Question: In my jfree line chart the x and y axis line is drawn seperated.. I need to get both the axis meet at the orgin.
Here is the Actual Image im getting from jfree line chart

How to join the two axis line at the orgin in jfree line chart...
I've tried by using this code sample
'''
final DefaultCategoryDataset lineDataset = new DefaultCategoryDataset();
lineDataset.addValue(10, "Dep", "2009");
lineDataset.addValue(11, "Dep", "2010");
lineDataset.addValue(10, "Dep", "2011");
lineDataset.addValue(10, "Dep", "2012");
lineDataset.addValue(7, "Dia", "2009");
lineDataset.addValue(7, "Dia", "2010");
lineDataset.addValue(7, "Dia", "2011");
lineDataset.addValue(7, "Dia", "2012");
lineDataset.addValue(3, "HD", "2009");
lineDataset.addValue(3, "HD", "2010");
lineDataset.addValue(3, "HD", "2011");
lineDataset.addValue(3, "HD", "2012");
lineDataset.addValue(16, "HBP", "2009");
lineDataset.addValue(15, "HBP", "2010");
lineDataset.addValue(18, "HBP", "2011");
lineDataset.addValue(17, "HBP", "2012");
lineDataset.addValue(16, "HC", "2009");
lineDataset.addValue(15, "HC", "2010");
lineDataset.addValue(16, "HC", "2011");
lineDataset.addValue(16, "HC", "2012");
lineDataset.addValue(6, "LBP", "2009");
lineDataset.addValue(7, "LBP", "2010");
lineDataset.addValue(6, "LBP", "2011");
lineDataset.addValue(6, "LBP", "2012");
final JFreeChart chart = ChartFactory.createLineChart(
"", // chart title
"", // domain axis label
"", // range axis label
lineDataset, // data
PlotOrientation.VERTICAL, // orientation
false, // include legend
false, // tooltips
false // urls
);
chart.setBackgroundPaint(Color.WHITE);
final CategoryPlot plot = (CategoryPlot) chart.getPlot();
plot.setBackgroundPaint(Color.WHITE);
plot.setOutlineVisible(false);
plot.setRangeGridlinePaint(Color.white);
final CategoryAxis categoryAxis = plot.getDomainAxis();
categoryAxis.setAxisLineVisible(true);
categoryAxis.setTickMarksVisible(false);
categoryAxis.setMaximumCategoryLabelLines(2);
categoryAxis.setLowerMargin(-0.1);
categoryAxis.setTickLabelPaint(Color.decode("#222222"));
chart.setPadding(new RectangleInsets(0, -8, 0, 0));
// categoryAxis.setTickLabelFont(font);
final NumberAxis rangeAxis = (NumberAxis) plot.getRangeAxis();
rangeAxis.setVisible(true);
// rangeAxis.setRange(minRange, maxRange);
// rangeAxis.setTickUnit(new NumberTickUnit(2));
rangeAxis.setTickLabelsVisible(true);
rangeAxis.setLowerMargin(1);
final LineAndShapeRenderer renderer = (LineAndShapeRenderer) plot.getRenderer();
renderer.setBaseShapesVisible(true);
renderer.setBaseShapesFilled(true);
renderer.setSeriesStroke(0, new BasicStroke(1.2f));
renderer.setSeriesItemLabelsVisible(1, Boolean.TRUE);
Shape circle = new Ellipse2D.Double(-3, -3, 6, 6);
renderer.setSeriesShape(0, circle);
renderer.setSeriesShape(1, circle);
renderer.setSeriesShape(2, circle);
renderer.setSeriesShape(3, circle);
renderer.setSeriesShape(4, circle);
renderer.setSeriesShape(5, circle);
// renderer.setBaseItemLabelGenerator(new CustomLabelGenerator());
renderer.setItemLabelAnchorOffset(-5);
renderer.setBaseItemLabelsVisible(true);
plot.getRenderer().setSeriesPaint(0, Color.decode("#4E7AD3"));
plot.getRenderer().setSeriesPaint(1, Color.decode("#DC3912"));
plot.getRenderer().setSeriesPaint(2, Color.decode("#FF9900"));
plot.getRenderer().setSeriesPaint(3, Color.decode("#109618"));
plot.getRenderer().setSeriesPaint(4, Color.decode("#990099"));
plot.getRenderer().setSeriesPaint(5, Color.decode("#0099C6"));
// renderer.setBaseItemLabelFont(font);
// plot.getRenderer().setSeriesPaint(1, Color.WHITE);
try {
BufferedImage bi;
bi = chart.createBufferedImage(300, 100);
ByteArrayOutputStream baos = new ByteArrayOutputStream();
ImageIO.write(bi, "png", baos);
byte[] byteArray = baos.toByteArray();
// rangeAxis.setRangeWithMargins(min(min), max(max));
String rootpath = this.getRootPath();
String imagePath = rootpath + TEMP_FILE_PATH + File.separator + "HighLightGraph_" + 1 + ".png";
System.out.println("=========imagePath============"+imagePath);
ChartUtilities.saveChartAsPNG(new File(imagePath), chart, 500, 300);
// this.recordImageData("highlightChart" + "-" + "1", org.apache.catalina.util.Base64.encode(byteArray));
} catch (Exception e) {
}
'''
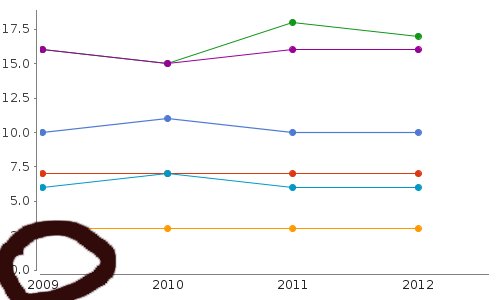
Answer: Add the line:
'plot.setAxisOffset(new RectangleInsets(0,0,0,0));'
to your code after
'final CategoryPlot plot = (CategoryPlot) chart.getPlot();'

<URL>